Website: apple
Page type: customer-info-address
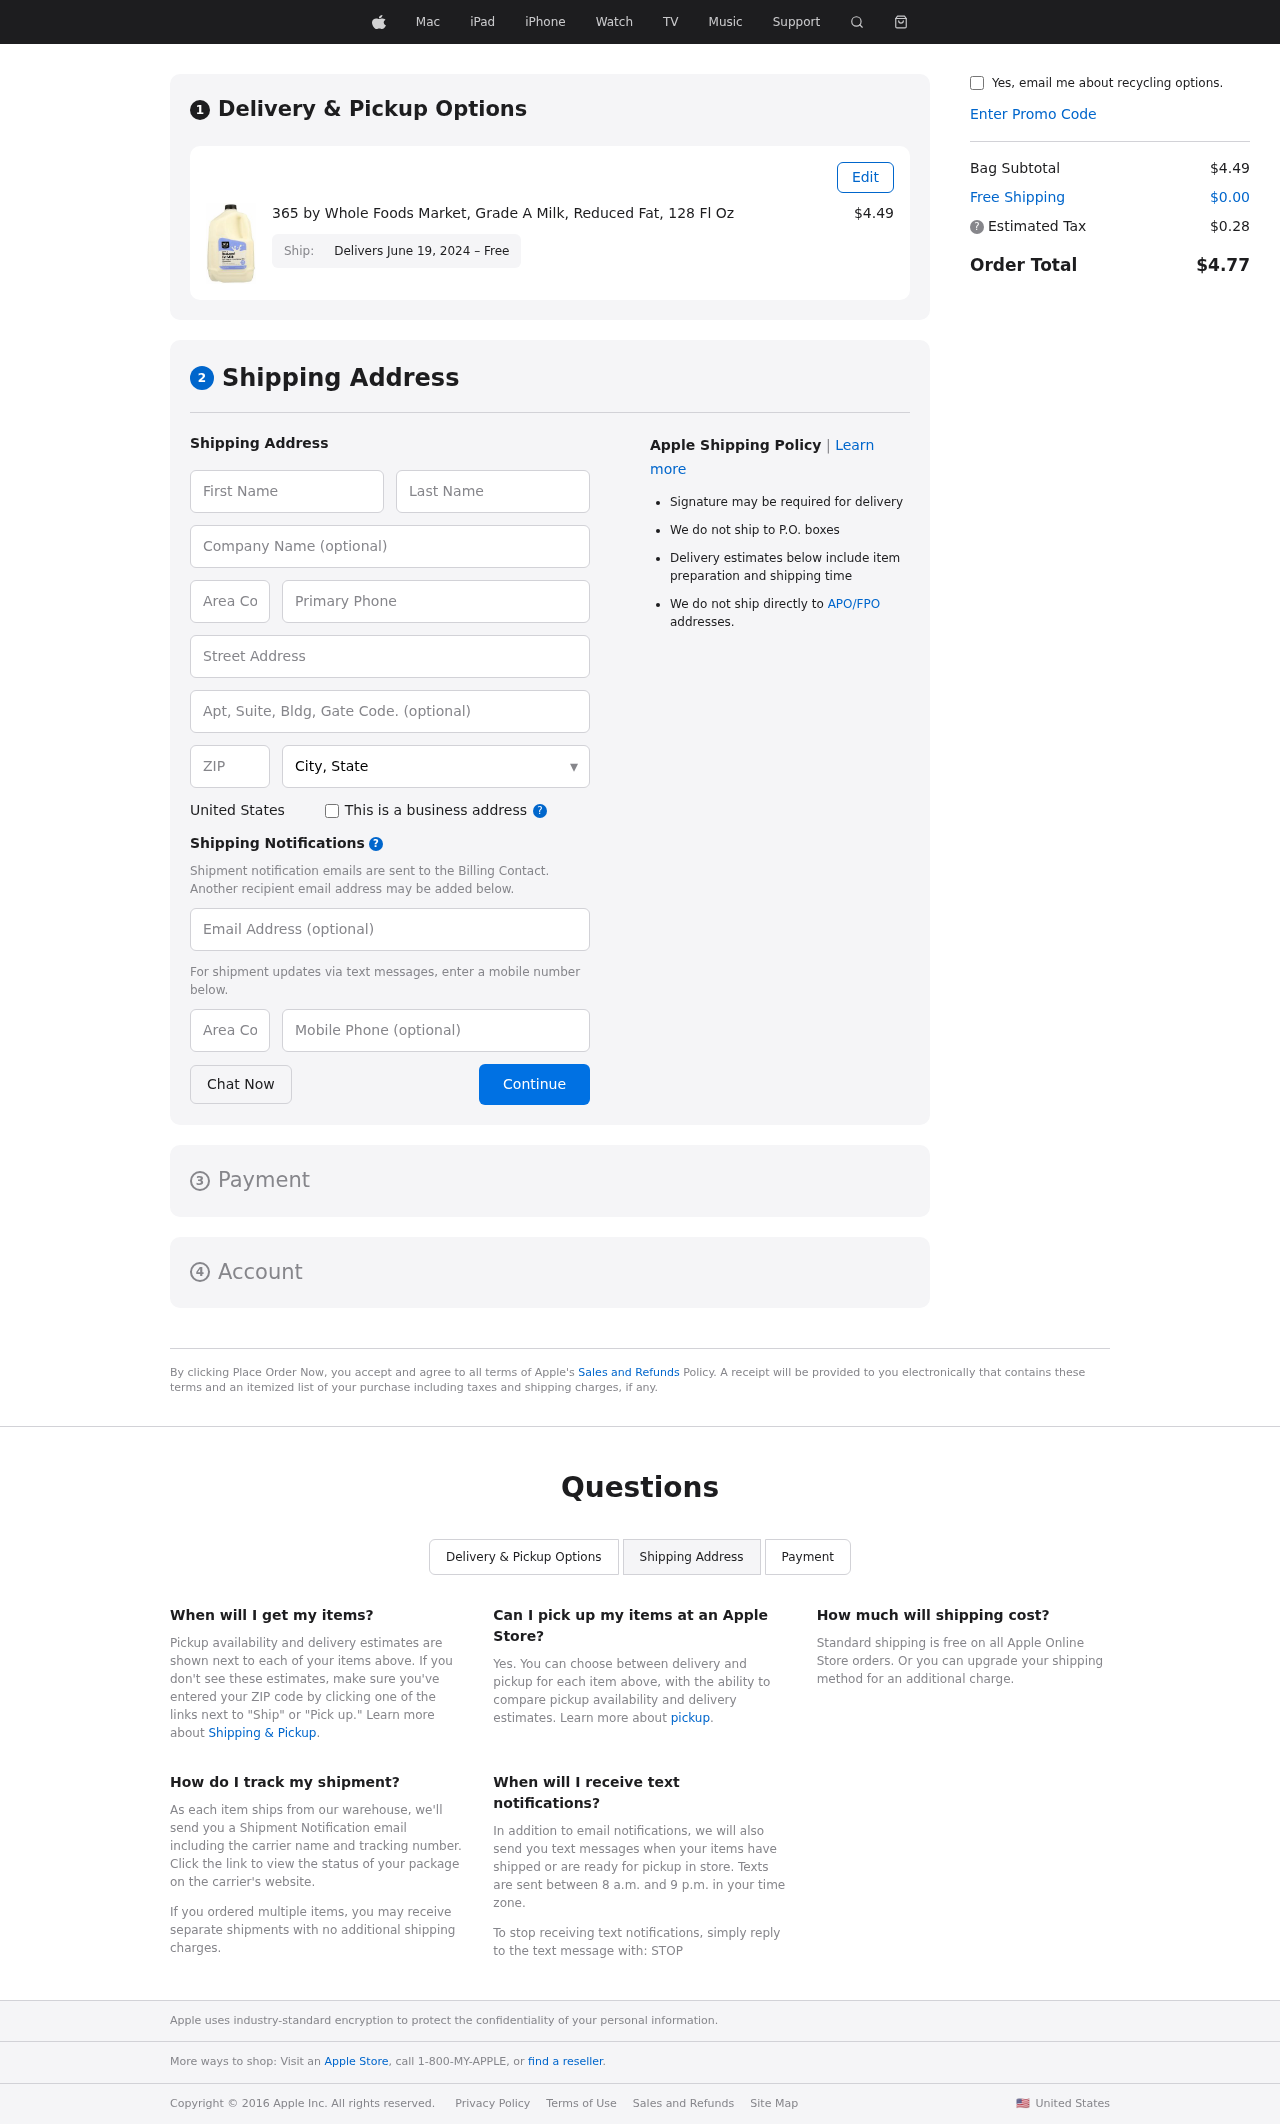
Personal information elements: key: PII_CITY_STATE
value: Jefferyside, VA
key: PII_COMPANY
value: Williams LLC
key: PII_COUNTRY
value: United States
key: PII_EMAIL
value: mstout@yahoo.com
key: PII_FIRSTNAME
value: Michael
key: PII_LASTNAME
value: Stout
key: PII_PHONE
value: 2722696497
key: PII_PHONE_AREA
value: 272
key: PII_POSTCODE
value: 47622
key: PII_STREET
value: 1678 Lopez Stravenue
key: PII_STREET2
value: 05179 Mccormick Summit Suite 601
Product elements: key: PRODUCT1_NAME
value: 365 by Whole Foods Market, Grade A Milk, Reduced Fat, 128 Fl Oz
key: PRODUCT1_PRICE
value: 4.49
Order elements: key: ORDER_DELIVERY_DATE
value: Delivers June 19, 2024 – Free
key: ORDER_SUBTOTAL
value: $4.49
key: ORDER_SHIPPING_COST
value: $0.00
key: ORDER_TAX
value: $0.28
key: ORDER_TOTAL
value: $4.77